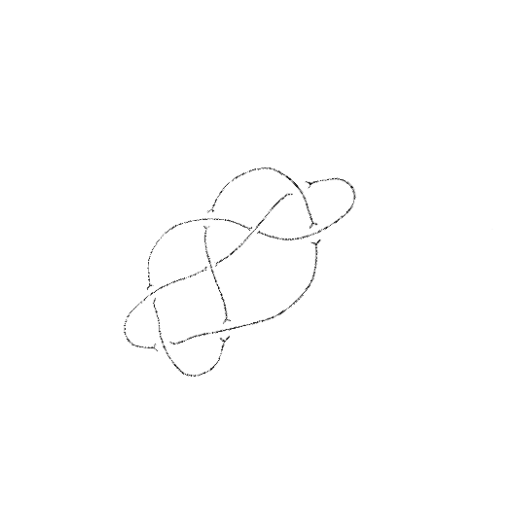
Crossing number: 8